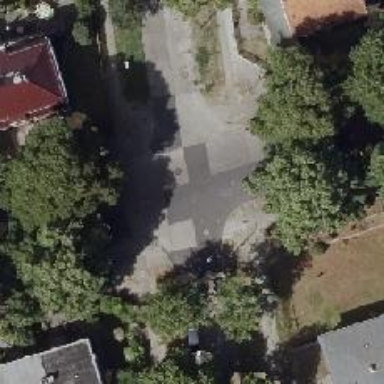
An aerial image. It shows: Residential road surfaced with concrete plates.